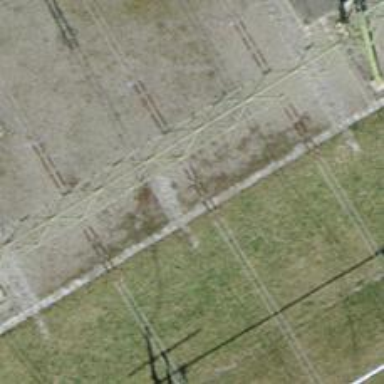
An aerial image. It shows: Bay for power lines.